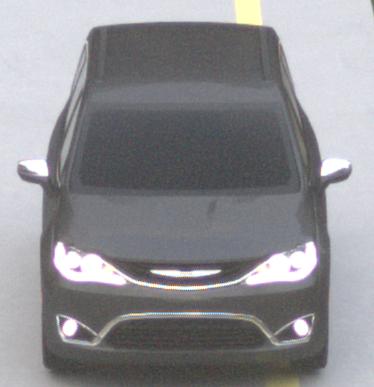
Make: Chrysler
Model: Pacifica
Detailed model: -
Model produced from: 2016
Model produced until: 2020
Doors: 5
Color: gray
Road condition: dry road
Daytime: sunrise or sunset
Contrast: low contrast